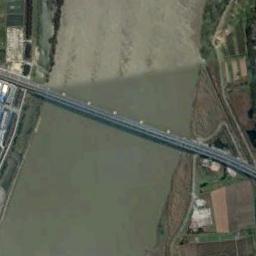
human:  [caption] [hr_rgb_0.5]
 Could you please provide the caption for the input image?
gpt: There are vehicles on the bridge, And the water under the bridge is muddy .

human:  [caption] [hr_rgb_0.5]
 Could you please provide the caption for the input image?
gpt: A bridge connects the land on both sides of the river, And there is a large farmland on the land .

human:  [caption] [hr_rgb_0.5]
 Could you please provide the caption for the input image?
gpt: A bridge built on a yellow river and the farmland on one side of the river .

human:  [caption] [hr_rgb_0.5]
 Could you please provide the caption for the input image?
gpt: There is a bridge over the river between the farmlands .

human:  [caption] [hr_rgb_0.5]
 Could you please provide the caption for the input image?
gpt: Many buildings are at either end of the bridge .